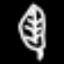
Label: leaf